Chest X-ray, PA view. Patient: 40 years old, sex M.
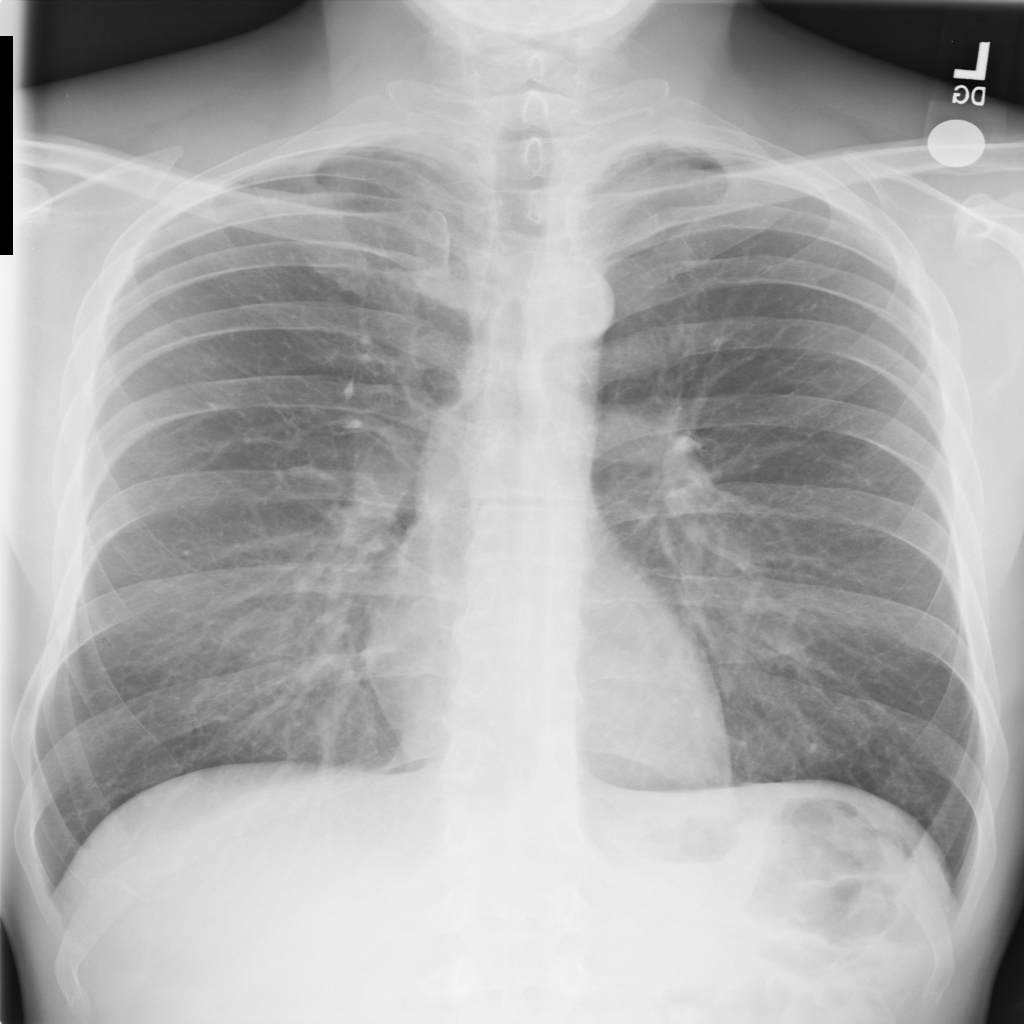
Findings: No Finding